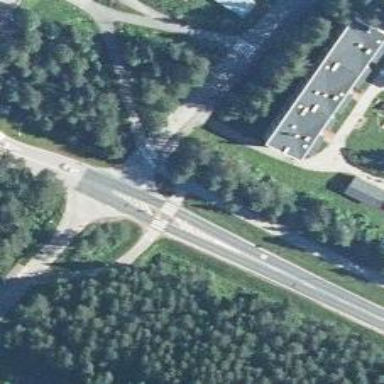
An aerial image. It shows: Asphalt cycleway with zebra crossing for cyclists.